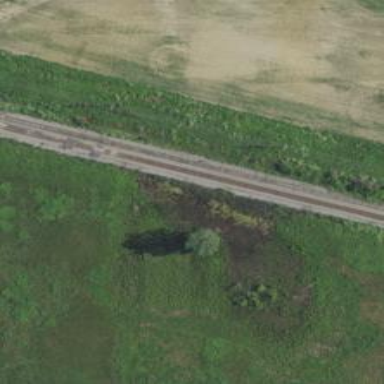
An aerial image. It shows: Railway spur junction.